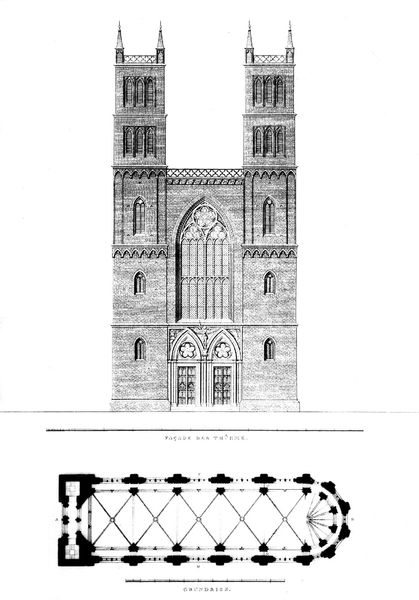
Titel: Südansicht und Grundriss der Friedrich-Werderschen Kirche in Berlin
Künstler: Karl Friedrich Schinkel
Schlagwörter: kirche, ansicht, fassade, berlin, gewölbe, türme, plan, schinkel, grundriss